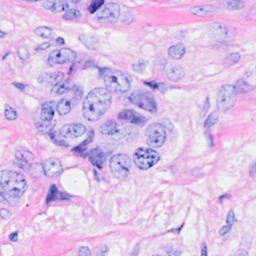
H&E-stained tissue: Breast